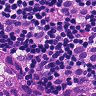
Metastatic tissue present: yes